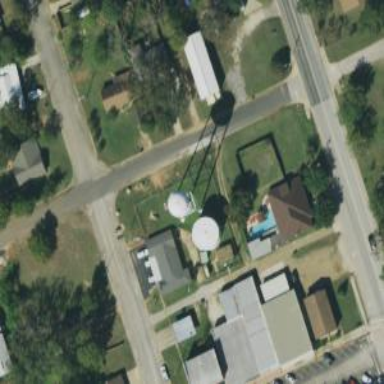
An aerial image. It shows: Water tower that is man-made.